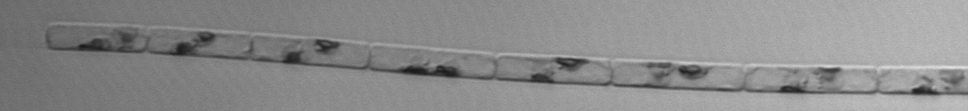
Label: Guinardia_delicatula